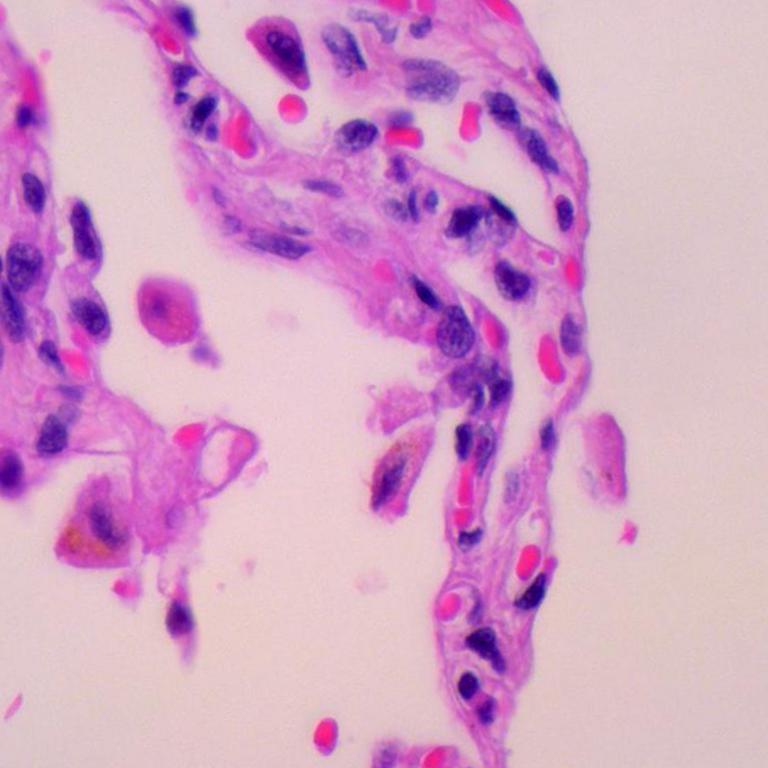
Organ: lung
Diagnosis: benign